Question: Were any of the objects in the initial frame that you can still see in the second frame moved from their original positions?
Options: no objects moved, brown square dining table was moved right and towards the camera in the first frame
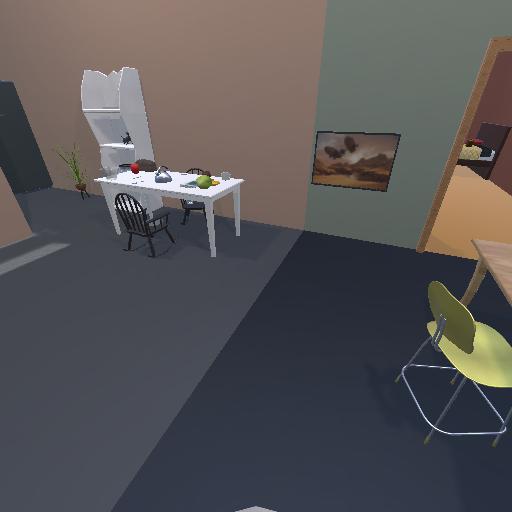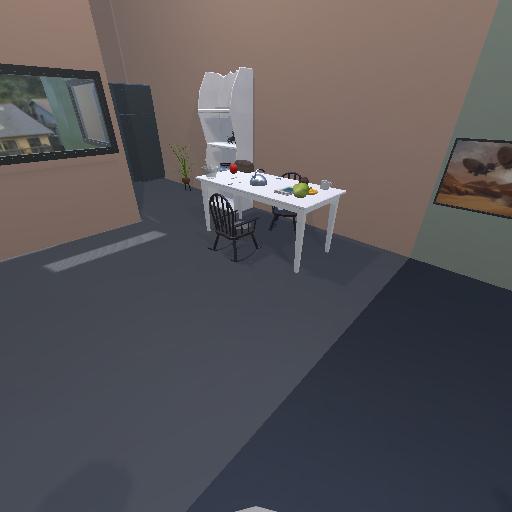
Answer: no objects moved